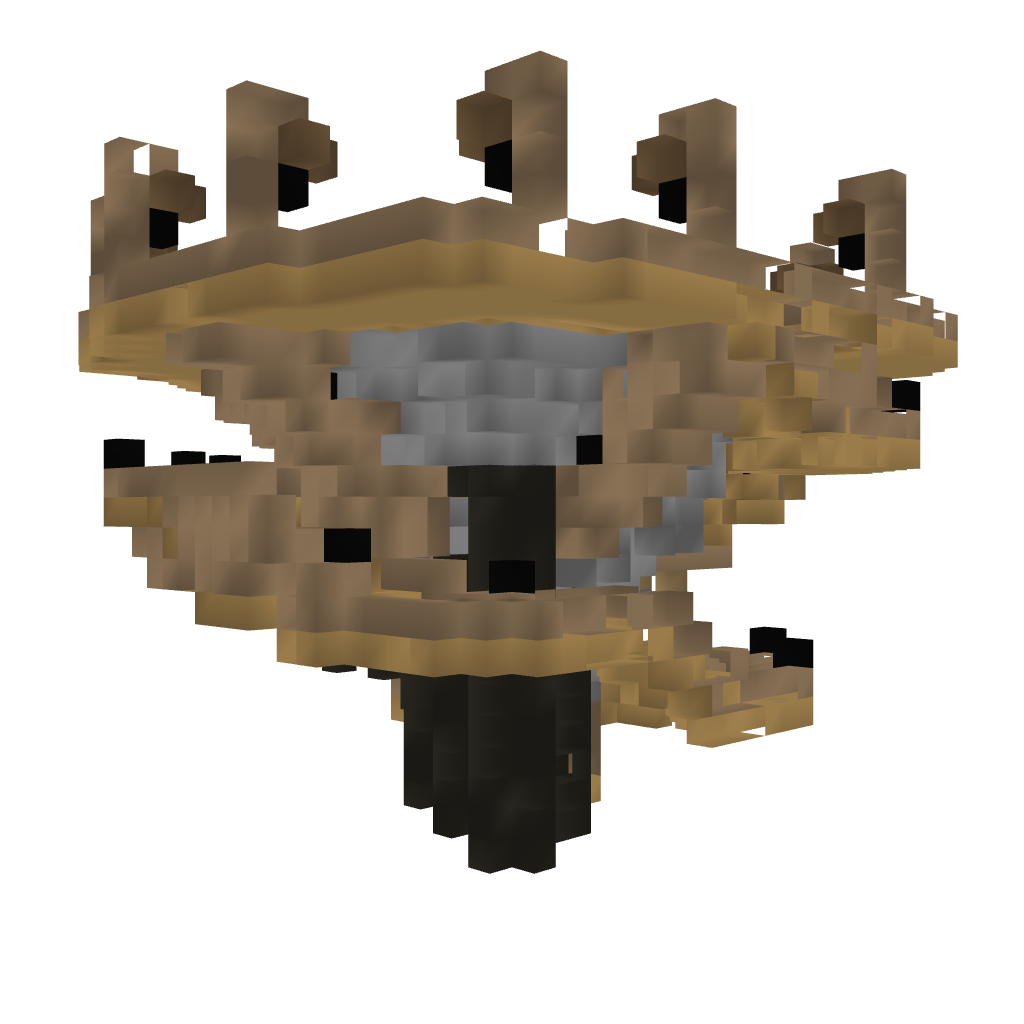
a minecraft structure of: Floating island with stairs!